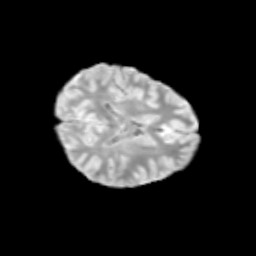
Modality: T2w
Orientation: axial
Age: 11
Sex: female
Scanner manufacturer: siemens
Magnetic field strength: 3 T
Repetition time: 3.8 s
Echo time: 0.07 s